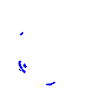
Particle: pion